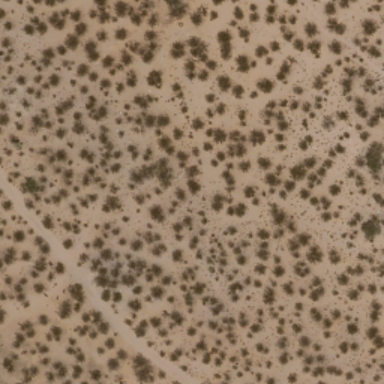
This is a chaparral .